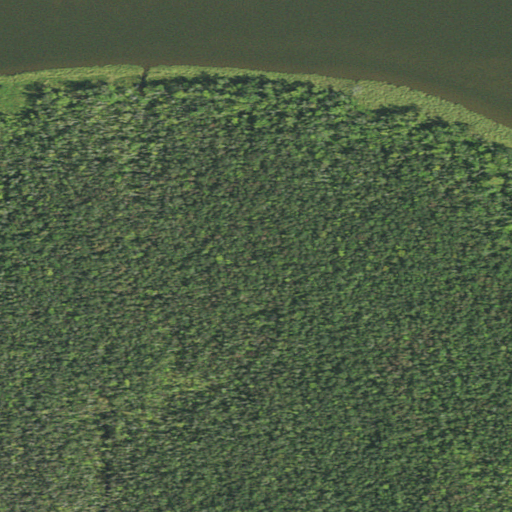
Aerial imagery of cape in Virginia named Horse Head Point containing woody wetlands, open water, and herbaceous wetlands